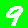
Digit: 9